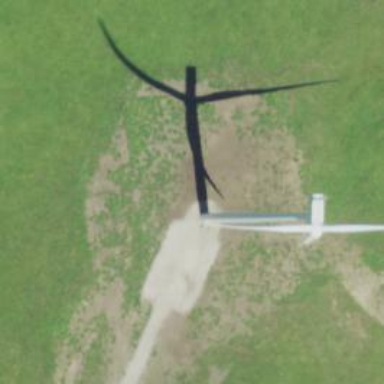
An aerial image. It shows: Wind generator powered by wind turbines.